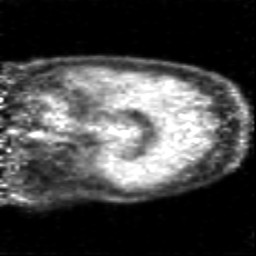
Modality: PET
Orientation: sagittal
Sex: female
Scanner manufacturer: siemens